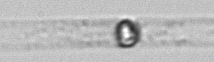
Label: Dactyliosolen_blavyanus